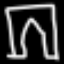
Label: pants